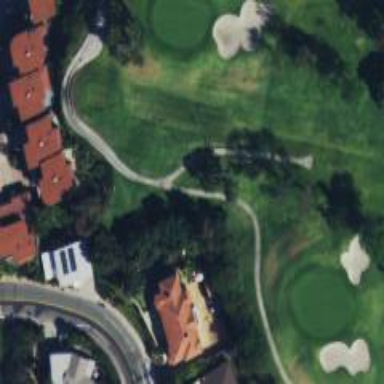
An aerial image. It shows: Pathway for golfing.